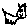
Label: cat